Field crop: maize
Growth stage: 2
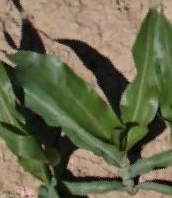
Species: maize